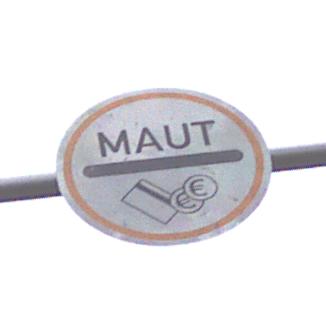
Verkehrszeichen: MautflichtigeStrecke
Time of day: Midday
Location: Outdoor (Nature)
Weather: Overcast
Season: NotSpecified
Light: Natural